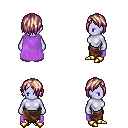
a pixel art fantasy rpg character, female body template, dark elf, purple skin, lavender cape, robe skirt, white blonde bangs hairstyle, gold boots, four views (front, back, left, right), 2x2 character sprite sheet, small pixel art, hard edges, no anti-aliasing